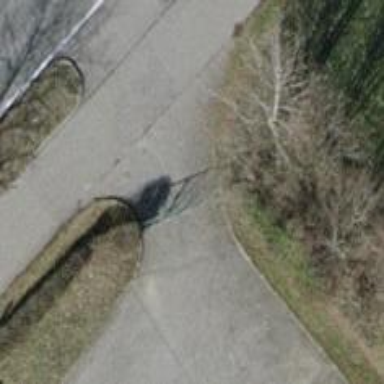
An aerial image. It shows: Gate.